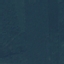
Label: Forest